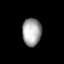
Tissue: lung
Cell type: Epithelial cells
Senescence score: 0.2367
Nuclear area (px): 513
Mean DAPI intensity: 165.491